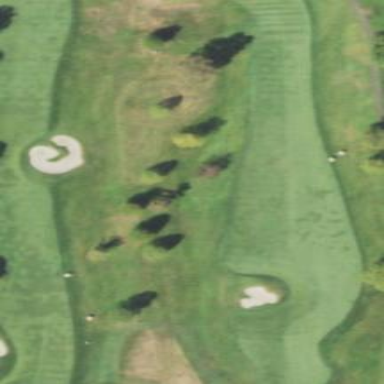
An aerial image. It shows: Grassy area designated as golf fairway.